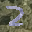
Label: 2